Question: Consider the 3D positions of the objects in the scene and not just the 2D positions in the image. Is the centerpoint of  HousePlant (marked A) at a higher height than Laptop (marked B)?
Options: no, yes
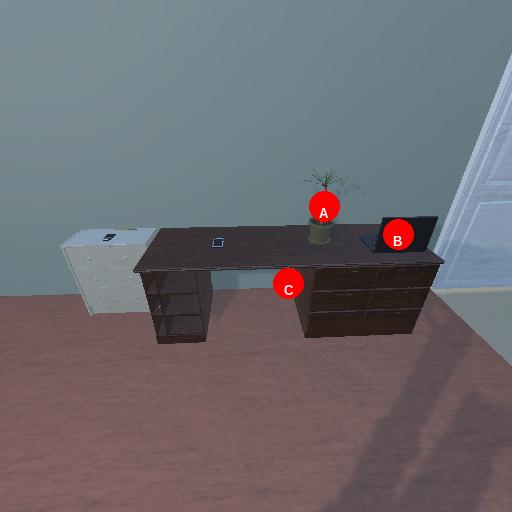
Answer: no